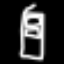
Label: The Eiffel Tower